Question: I want to have a layout like the following:

I am using a 'QHBoxLayout' and adding two widgets - but instead of the 25% / 75% layout that I require, both the widgets get 50% of the available space.
How do I distribute the area for the widgets unequally?
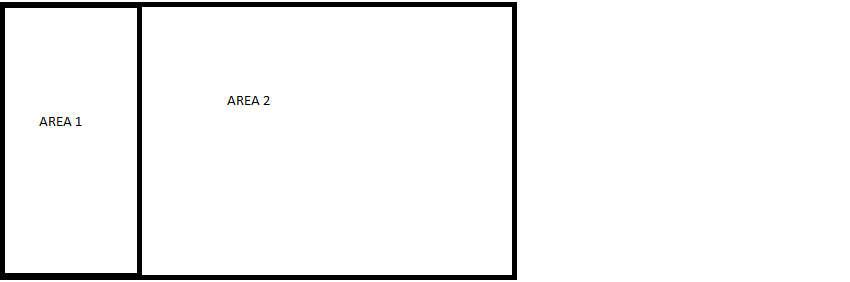
Answer: The 'QHBoxLayout' and 'QVBoxLayout' classes allow you to set a when <URL>. This specifies the relative proportion of space taken up by the widget, the widget's minimum/maximum width/height has been taken into account:
'''
layout = QHBoxLayout()
layout.addWidget(widget1, 25)
layout.addWidget(widget2, 75)
'''